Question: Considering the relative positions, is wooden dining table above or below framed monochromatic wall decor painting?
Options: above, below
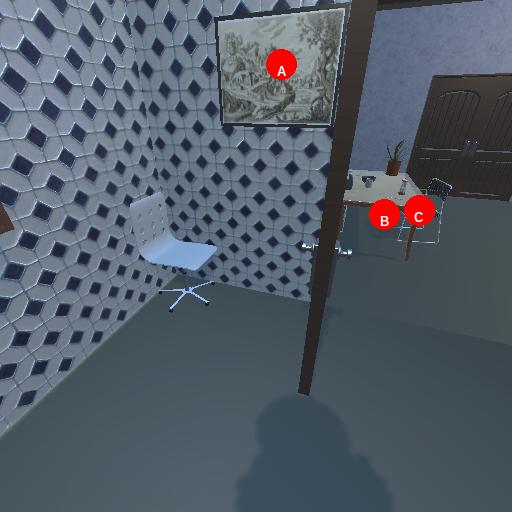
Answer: above